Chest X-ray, AP view. Patient: 22 years old, sex M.
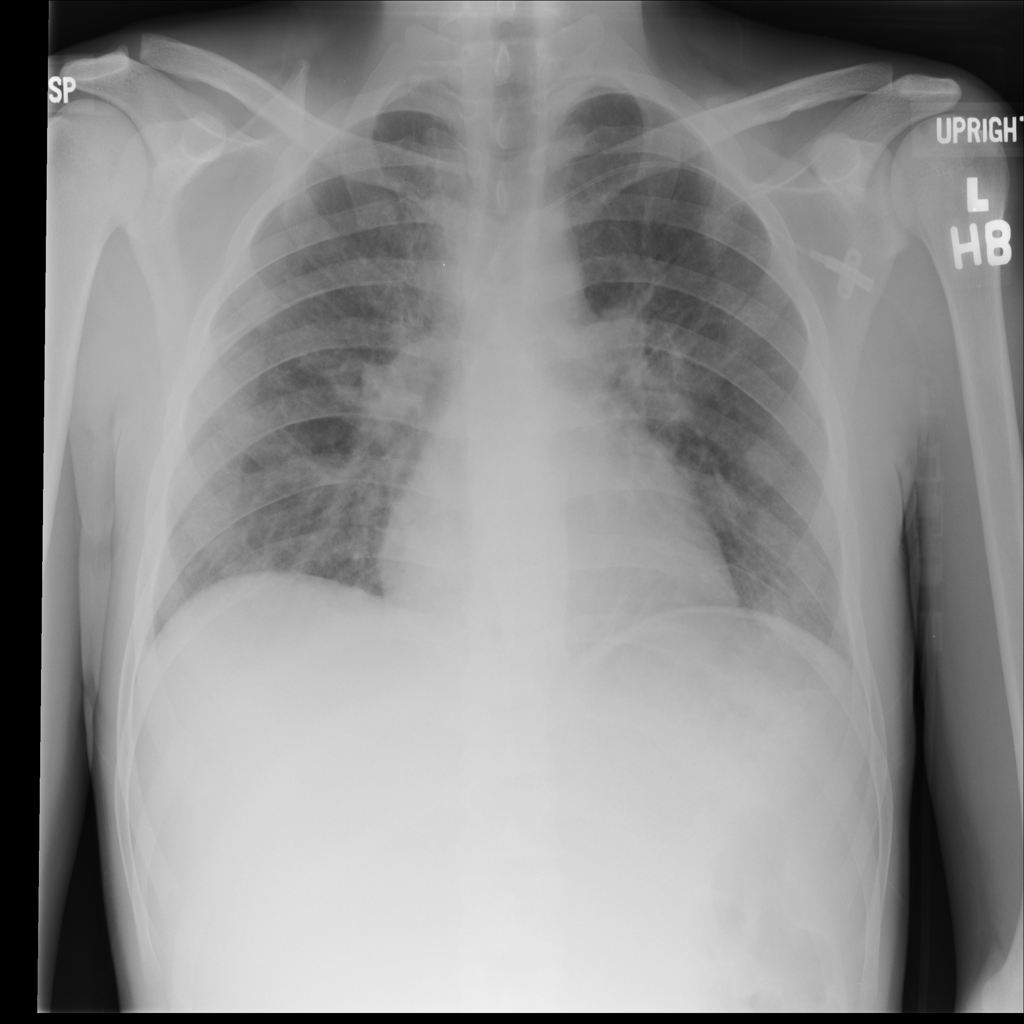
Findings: No Finding